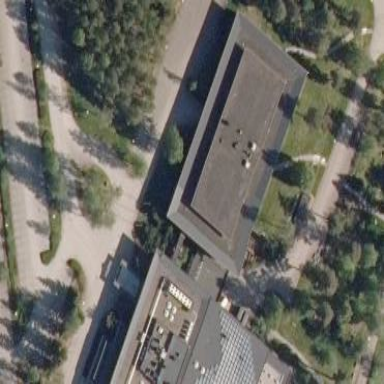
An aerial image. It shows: Hotel building.